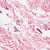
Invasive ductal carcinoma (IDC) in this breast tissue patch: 0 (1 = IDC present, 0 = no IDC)